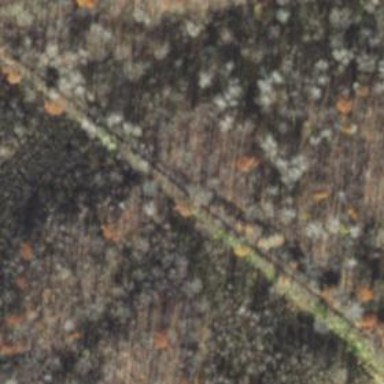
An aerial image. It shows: Abandoned railway.